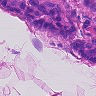
Metastatic tissue present: yes